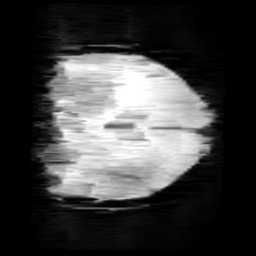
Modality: minIP
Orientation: coronal
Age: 12
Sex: female
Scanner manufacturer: siemens
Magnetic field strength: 3 T
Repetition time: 0.027 s
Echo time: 0.02 s